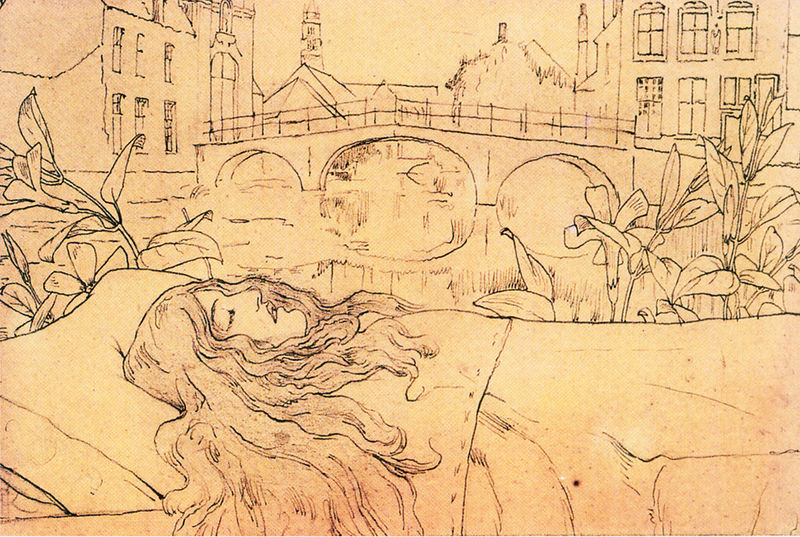
Titel: Bruges-la-Morte
Künstler: Fernand Khnopff
Institution: Brügge, Privatsamlung
Schlagwörter: blätter, schlaf, fluss, gelb, mädchen, stadt, ufer, blume, blumen, fenster, frau, haar, mund, skizze, zeichnung, gebäude, haus, tuch, jung, augen, tod, tot, bach, häuser, schilf, spiegelung, brücke, kirche, haare, lange haare, decke, schlafend, kissen, bett, stadtansicht, tusche, krank, kontur, entwurf, lilie, rathaus, tinte, leintuch, grab, märchen, lilien, schneewittchen, langhaarig, brückw